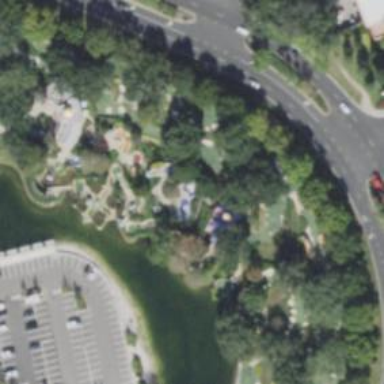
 which is popular attraction for tourists and leisure seekers."